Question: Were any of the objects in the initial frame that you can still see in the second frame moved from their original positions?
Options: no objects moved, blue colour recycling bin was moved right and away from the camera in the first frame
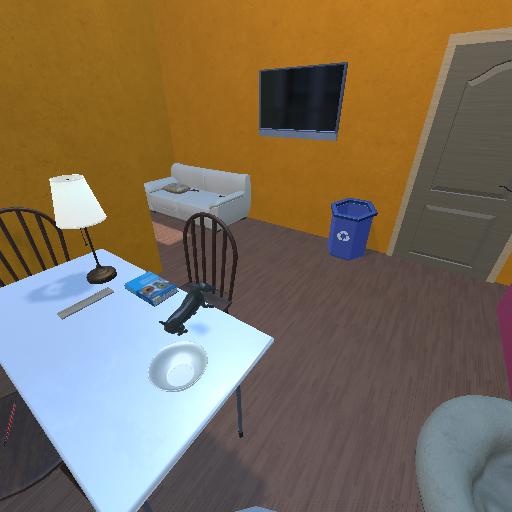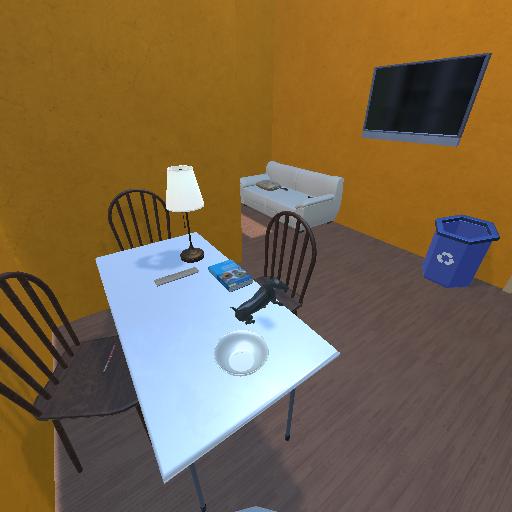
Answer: no objects moved